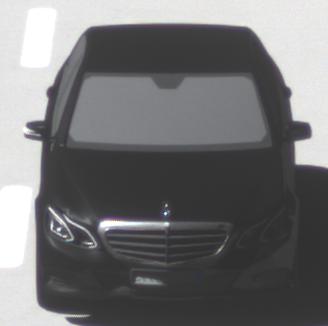
Make: Mercedes-Benz
Model: E 200
Detailed model: E-Class (212) Limousine
Model produced from: 2013/04
Model produced until: 2015/10
Doors: 4
Color: black
Road condition: dry road
Daytime: midday
Contrast: high contrast